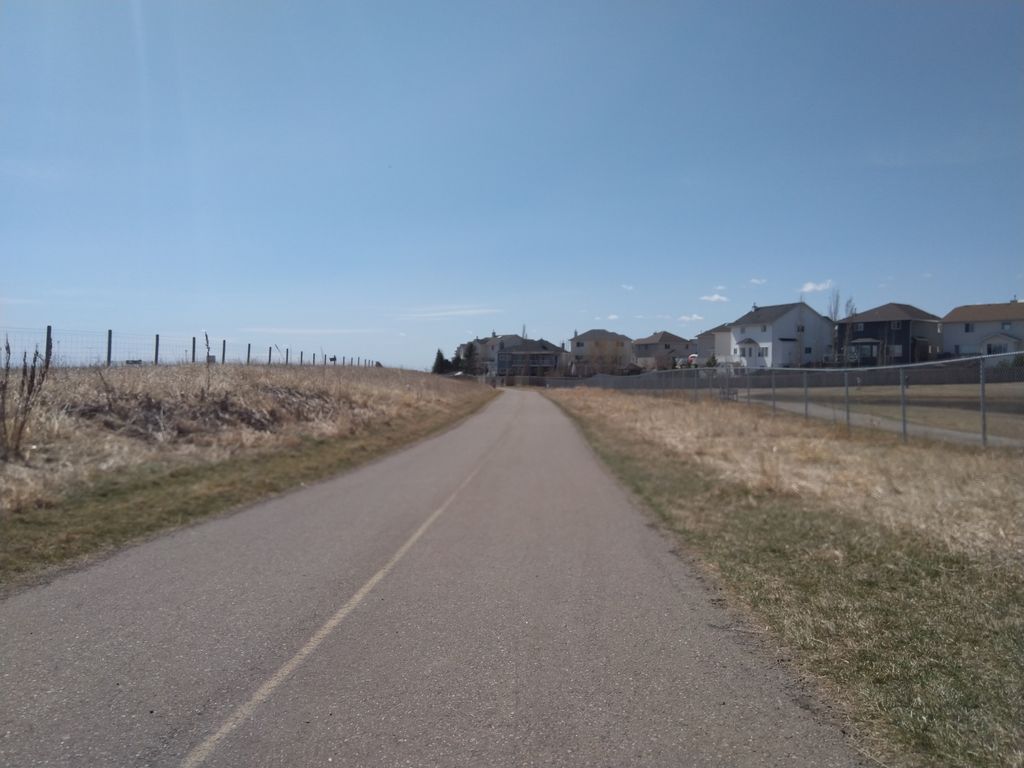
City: calgary